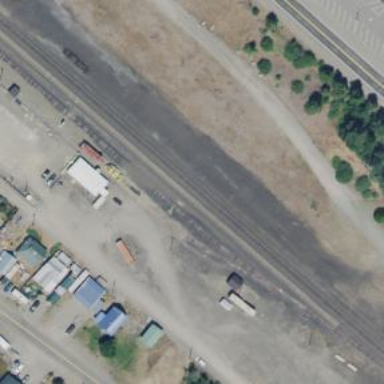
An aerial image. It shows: Railway track.